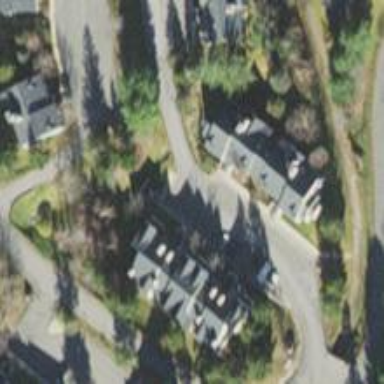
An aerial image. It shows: Residential building.